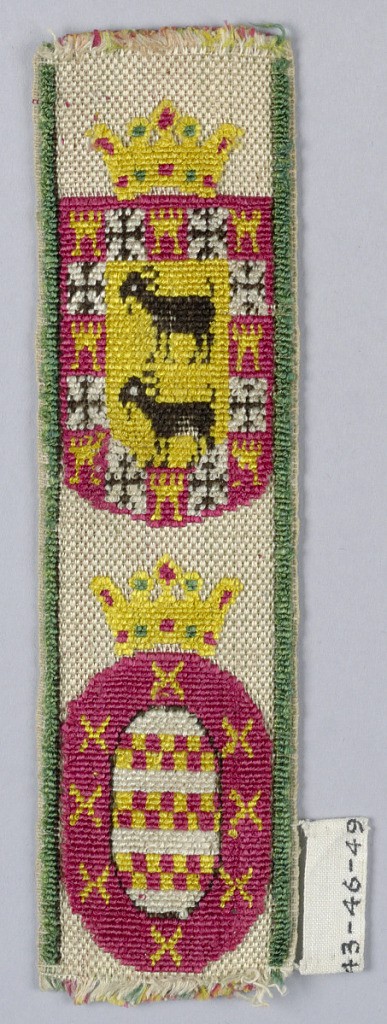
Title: Trimming
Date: early 19th century
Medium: White, black, and colored silk in uncut, voided velvet weave.
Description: A crowned shield showing two goats in black on yellow ground surrounded by compartments containing, alternately, a castle and a cross; crowned oval showing bands of checkerboard within a border with crosses, in red and yellow.